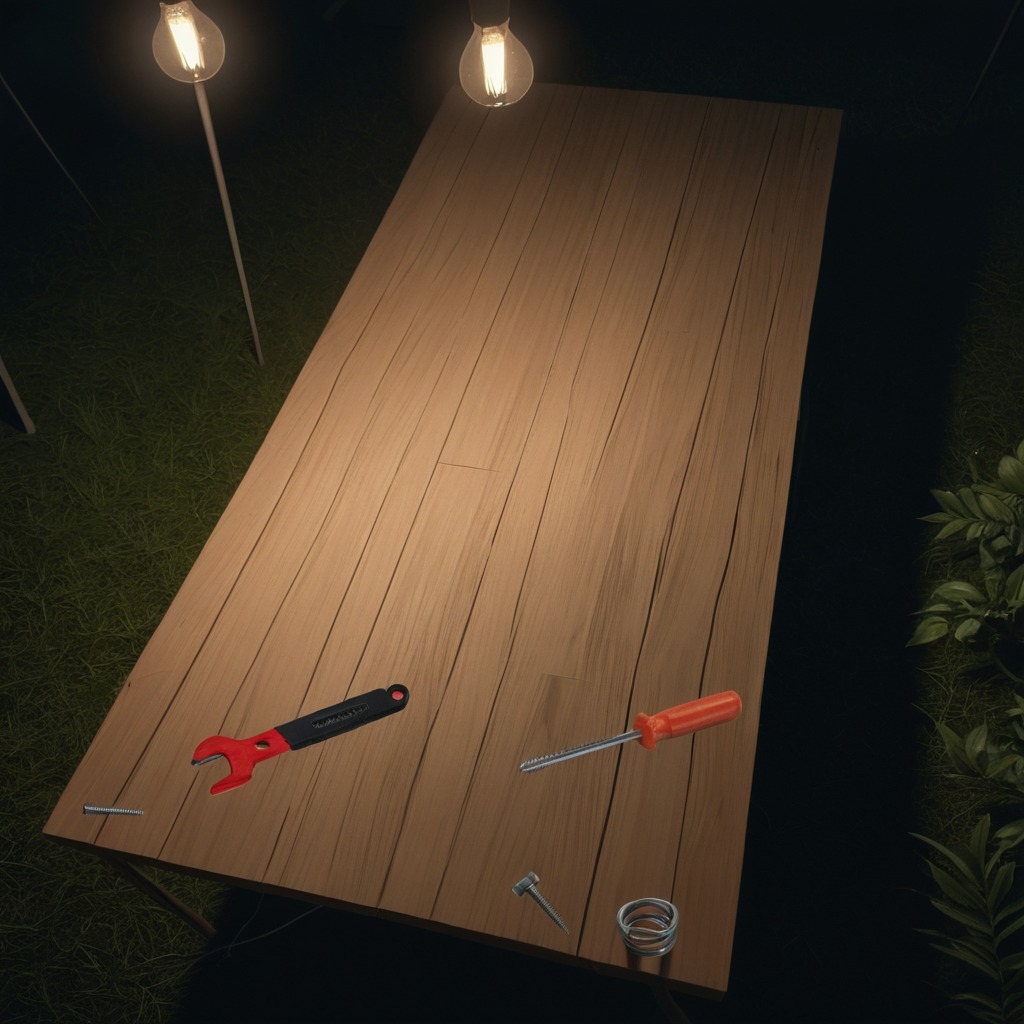
A metal machine screw, an iron nail, a coiled metal spring, a screwdriver, and a wrench are lying on a wooden table inside a jungle field workshop tent at night.